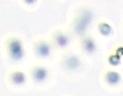
Label: Phaeocystis